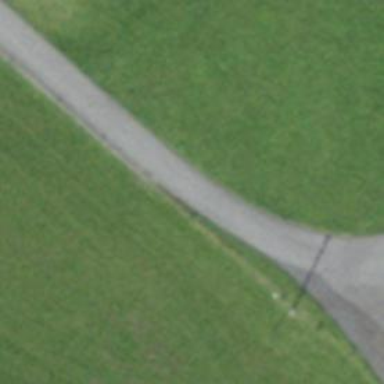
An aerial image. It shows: Asphalt service road with grade 1 tracktype.